Aerial crown-view tile of a tropical tree (Barro Colorado Island, Panama), acquired 20250414:
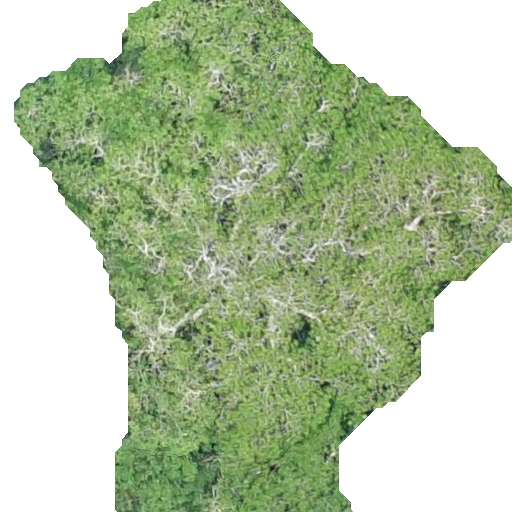
Species: Hura crepitans
GBIF accepted scientific name: Hura crepitans
Crown area: 250.558 m²